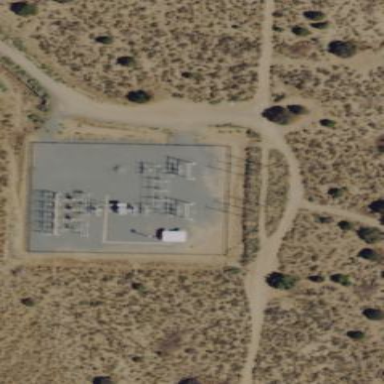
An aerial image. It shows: Fence surrounds transmission level power substation.